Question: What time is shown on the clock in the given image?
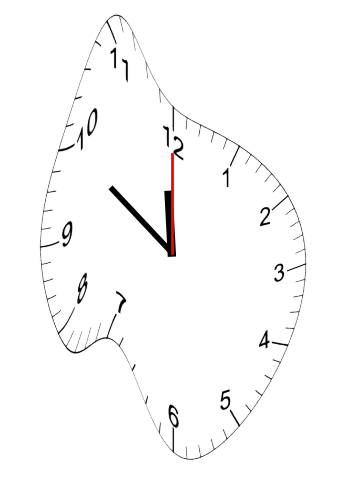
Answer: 11:50:00